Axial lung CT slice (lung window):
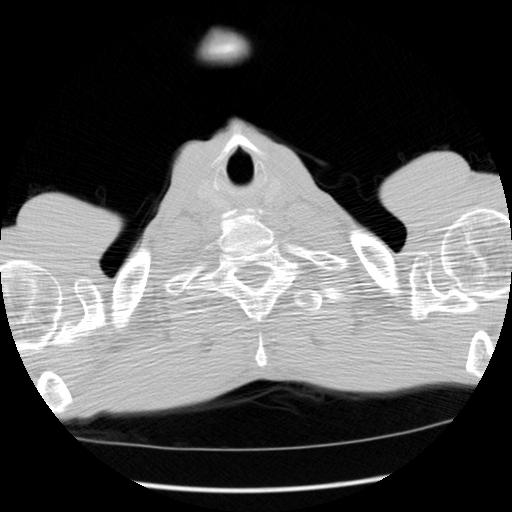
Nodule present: no